Field crop: maize
Growth stage: 2
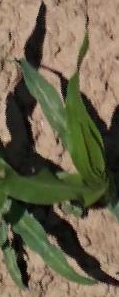
Species: maize